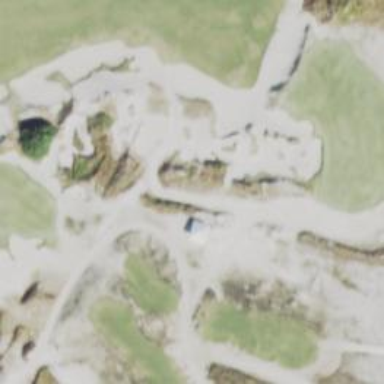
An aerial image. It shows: Path used for both walking and golf.